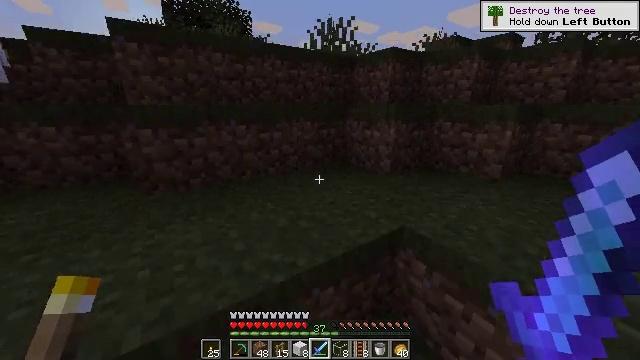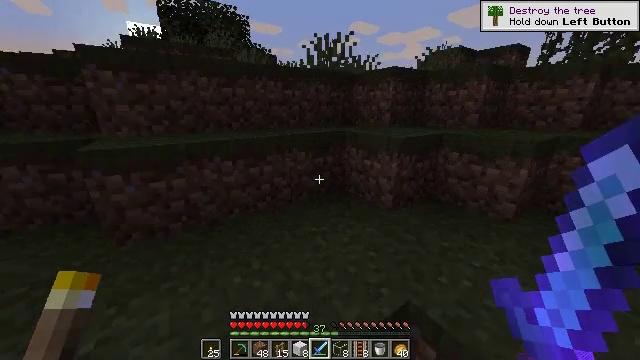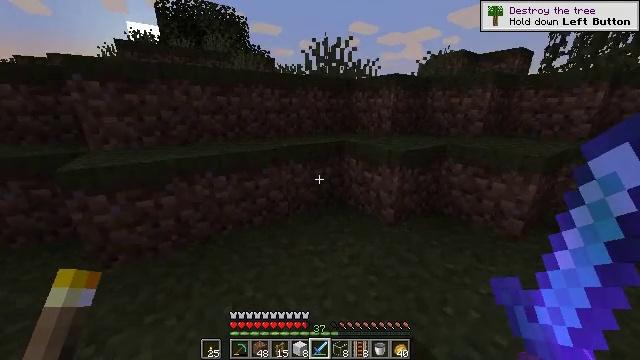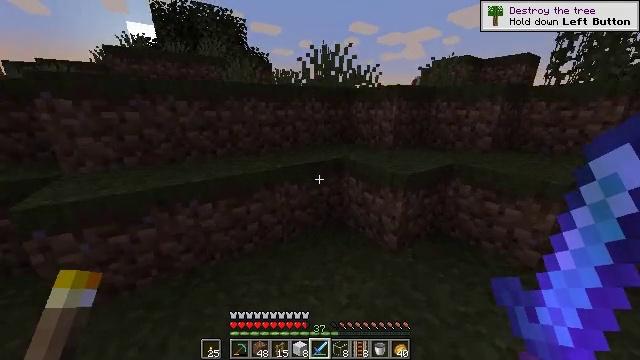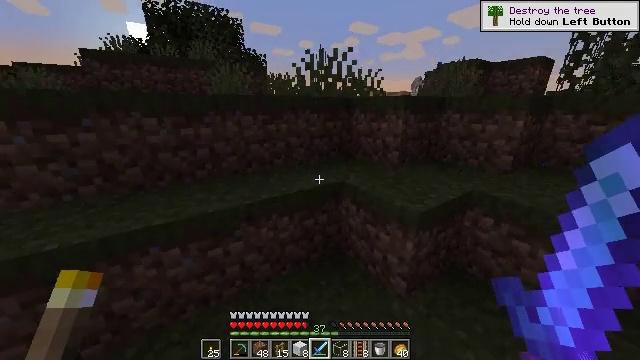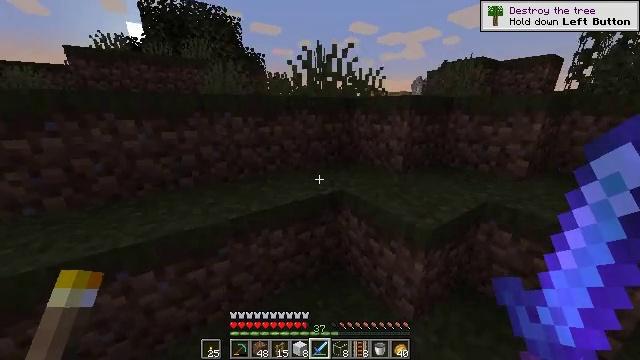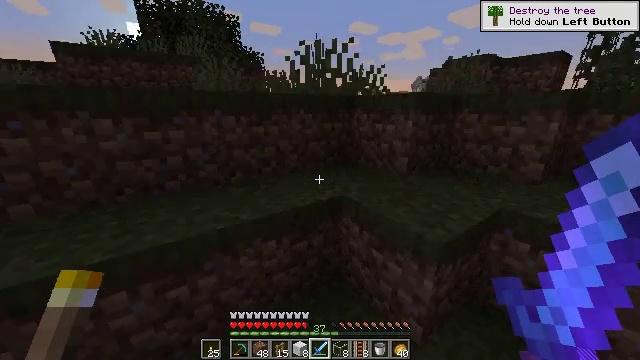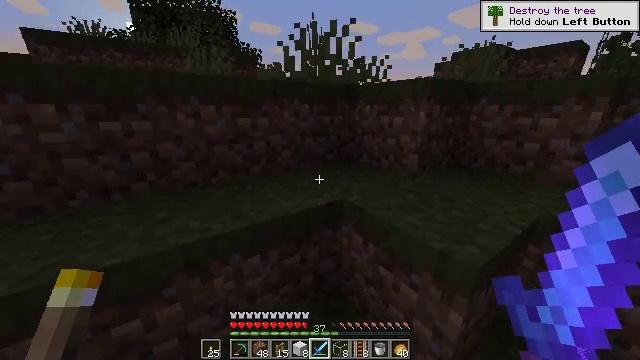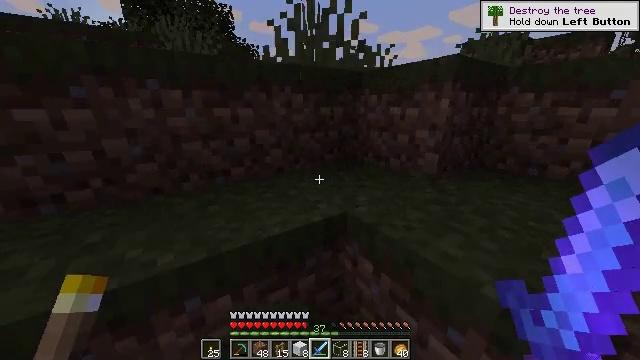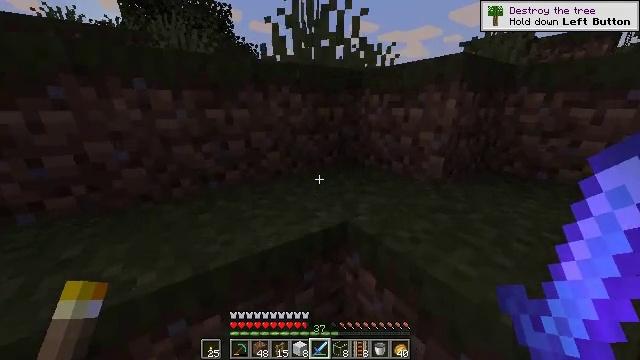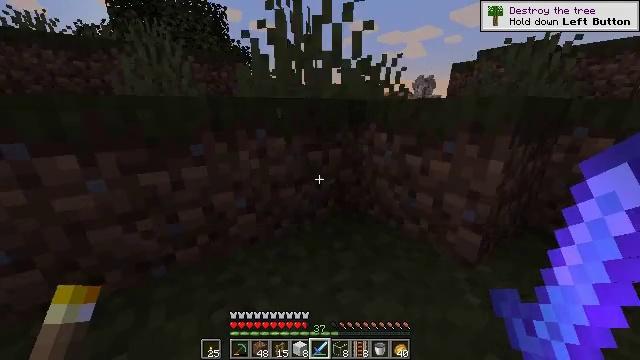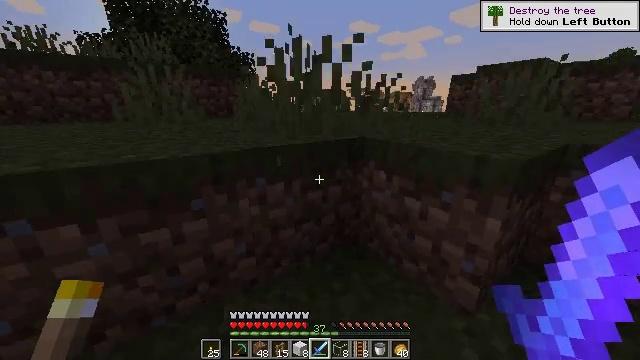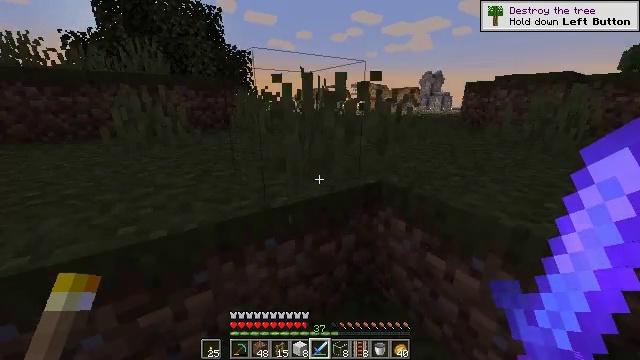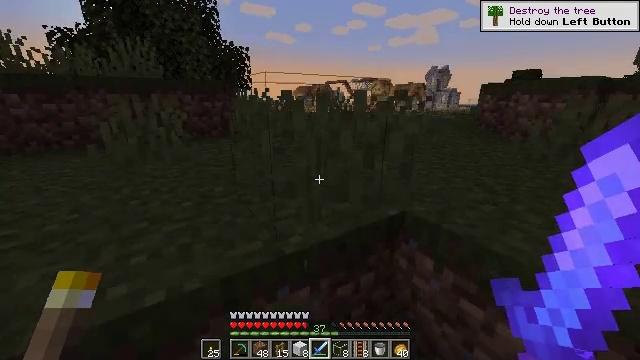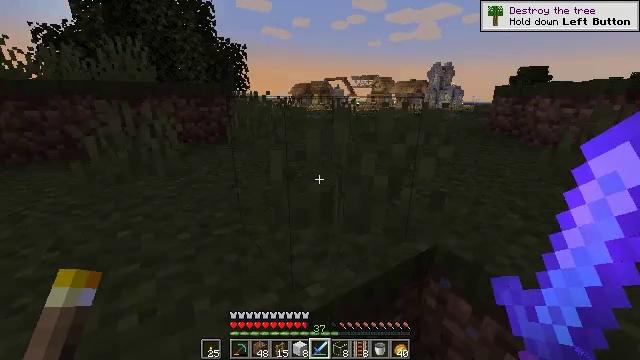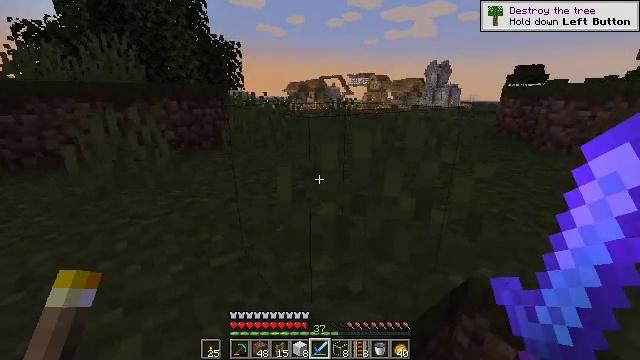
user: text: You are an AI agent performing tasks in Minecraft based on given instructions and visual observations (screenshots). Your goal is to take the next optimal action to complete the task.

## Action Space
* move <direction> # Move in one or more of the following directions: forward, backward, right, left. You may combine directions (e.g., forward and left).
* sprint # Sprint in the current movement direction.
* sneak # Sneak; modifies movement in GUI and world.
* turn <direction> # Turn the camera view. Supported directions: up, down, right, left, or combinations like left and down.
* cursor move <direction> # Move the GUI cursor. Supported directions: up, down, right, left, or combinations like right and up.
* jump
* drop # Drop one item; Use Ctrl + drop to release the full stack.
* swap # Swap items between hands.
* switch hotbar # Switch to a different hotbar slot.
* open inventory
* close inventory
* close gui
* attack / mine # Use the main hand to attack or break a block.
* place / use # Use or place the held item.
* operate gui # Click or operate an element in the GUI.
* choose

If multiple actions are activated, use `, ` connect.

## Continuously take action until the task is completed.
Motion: motion action
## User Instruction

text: Gather the oak fence pieces.
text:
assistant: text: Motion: move forward, sprint, jump
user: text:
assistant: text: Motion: move forward, jump
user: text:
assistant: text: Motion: move forward, jump
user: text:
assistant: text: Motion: move forward, jump
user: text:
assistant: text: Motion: move forward, jump
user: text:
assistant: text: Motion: move forward, jump
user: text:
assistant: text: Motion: move forward, jump
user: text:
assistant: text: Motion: move forward, sprint, jump
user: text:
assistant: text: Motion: move forward, sprint, jump
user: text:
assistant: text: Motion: move forward, sprint, jump
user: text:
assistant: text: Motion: move forward, sprint, jump
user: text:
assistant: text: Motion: move forward, jump
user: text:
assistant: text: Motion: move forward, jump
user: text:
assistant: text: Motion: move forward, jump
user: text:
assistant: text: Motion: move forward, turn right, jump
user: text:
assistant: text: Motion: move forward, turn right, jump
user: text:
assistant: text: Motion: move forward, turn right, jump
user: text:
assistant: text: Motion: move forward, sprint, turn right, jump
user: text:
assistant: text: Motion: move forward, sprint, turn right, jump
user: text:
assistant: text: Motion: move forward, sprint, turn right, jump
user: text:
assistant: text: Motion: move forward, turn right, jump
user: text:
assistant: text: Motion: move forward, jump
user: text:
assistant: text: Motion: move forward, jump
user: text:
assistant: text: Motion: move forward, jump
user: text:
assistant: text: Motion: move forward, jump
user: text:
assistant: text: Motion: move forward, jump
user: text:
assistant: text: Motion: move forward, jump
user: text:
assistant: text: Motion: move forward, sprint, jump
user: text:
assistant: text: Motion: move forward, sprint, jump
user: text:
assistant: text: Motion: move forward, sprint, jump